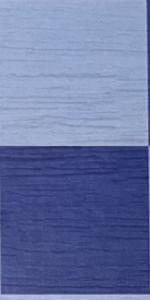
Label: Empty